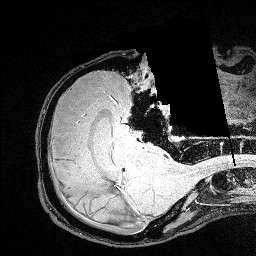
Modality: FLASH
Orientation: axial
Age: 30
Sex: male